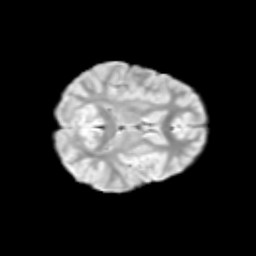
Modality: T2w
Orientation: axial
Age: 9
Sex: female
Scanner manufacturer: siemens
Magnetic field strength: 3 T
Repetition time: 3.8 s
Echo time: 0.07 s